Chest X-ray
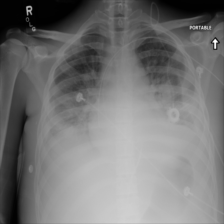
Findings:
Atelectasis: negative
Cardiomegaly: negative
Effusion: negative
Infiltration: negative
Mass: negative
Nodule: negative
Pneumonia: negative
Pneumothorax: negative
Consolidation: negative
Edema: negative
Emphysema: negative
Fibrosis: negative
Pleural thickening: negative
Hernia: negative